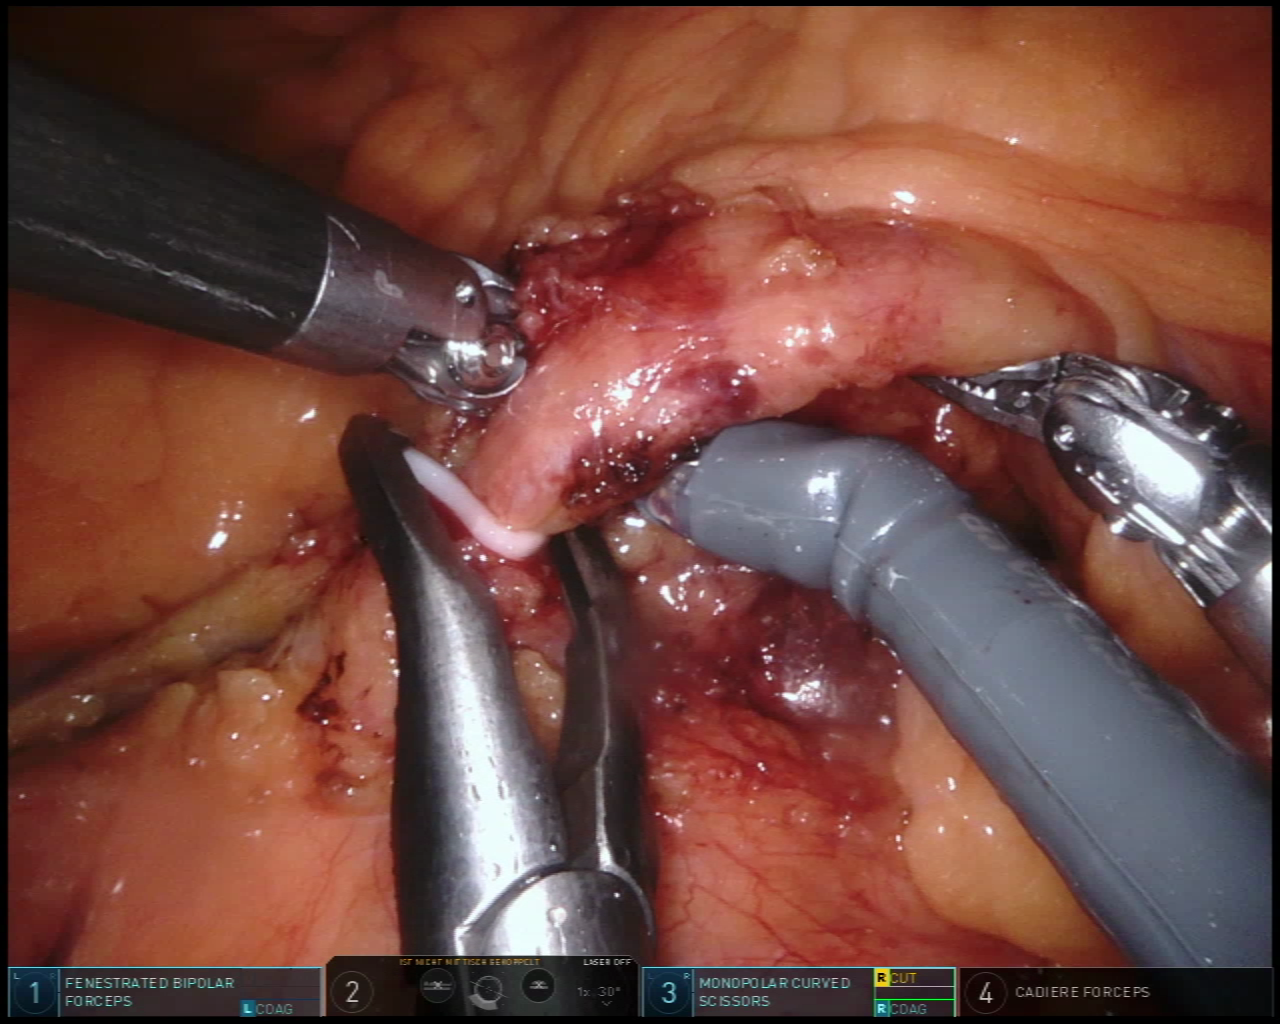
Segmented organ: inferior_mesenteric_artery
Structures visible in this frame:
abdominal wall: no
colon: no
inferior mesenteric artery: yes
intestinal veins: no
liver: no
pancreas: no
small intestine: no
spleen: no
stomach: no
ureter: no
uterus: no
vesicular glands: no